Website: lowes
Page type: order-tracking
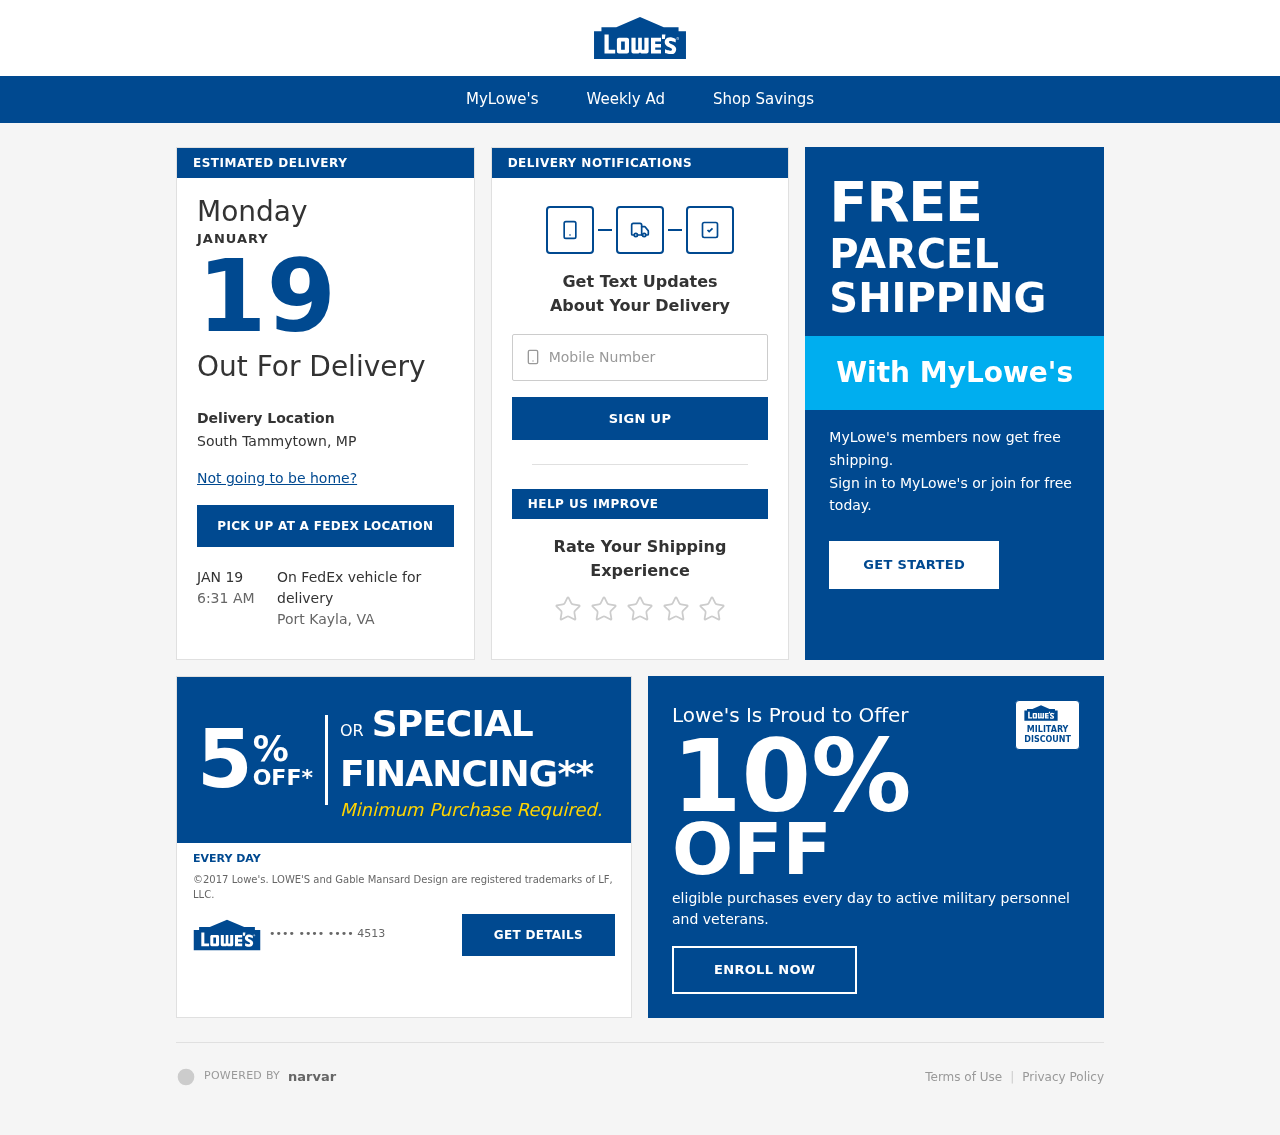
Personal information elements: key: PII_CARD_LAST4
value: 4513
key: PII_PHONE
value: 4493100120
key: PII_CITY_STATE
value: South Tammytown, MP
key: PII_CITY_STATE2
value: Port Kayla, VA
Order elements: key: ORDER_DELIVERY_DATE
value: JAN 19
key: ORDER_DELIVERY_DATE
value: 6:31 AM
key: ORDER_DELIVERY_DATE
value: JANUARY
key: ORDER_DELIVERY_DATE
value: Monday
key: ORDER_DELIVERY_DATE
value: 19